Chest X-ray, PA view. Patient: 71 years old, sex F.
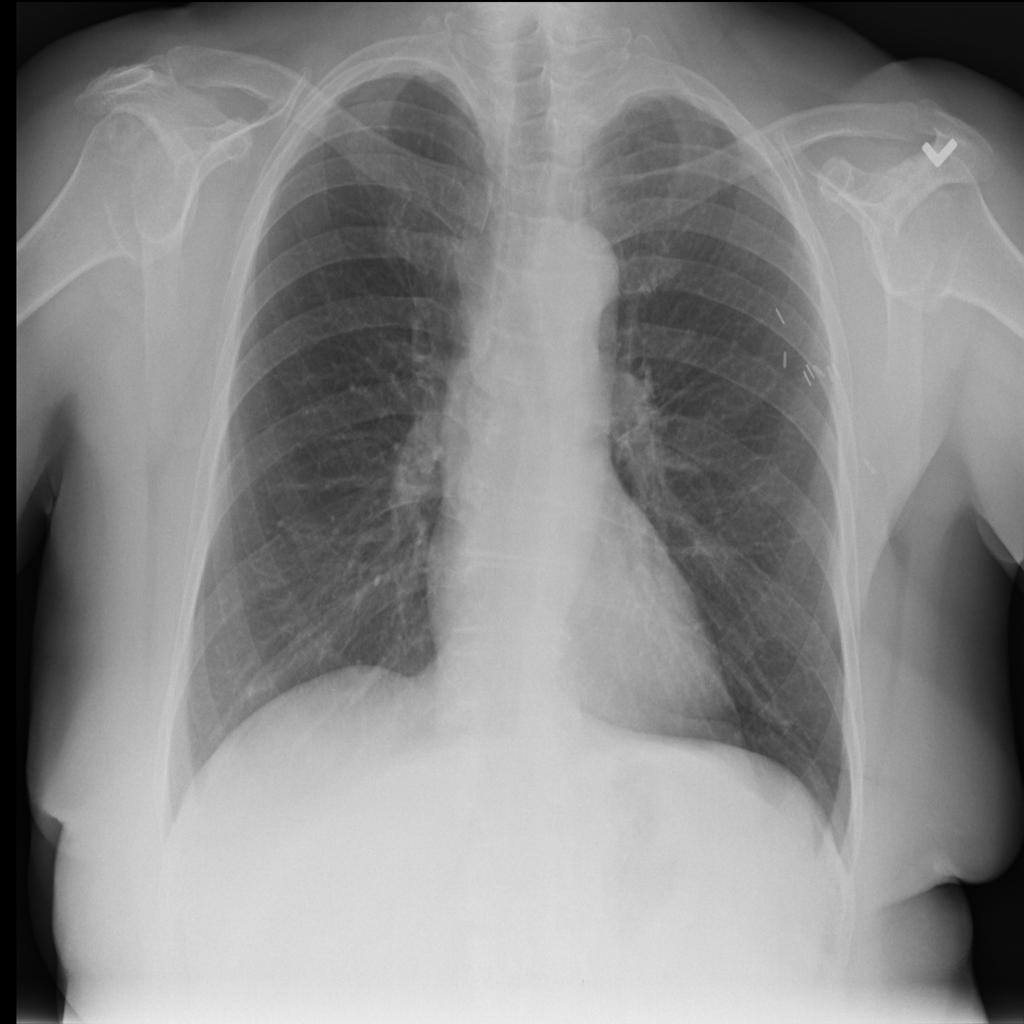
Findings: Nodule